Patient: sex M, age 72
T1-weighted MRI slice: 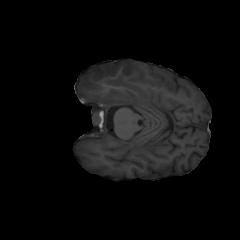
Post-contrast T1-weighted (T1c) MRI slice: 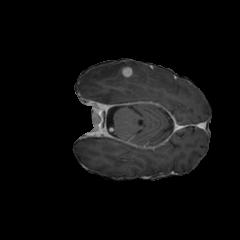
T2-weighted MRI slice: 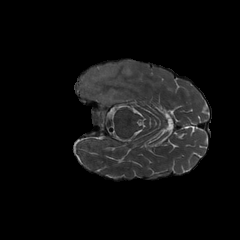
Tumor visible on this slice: yes
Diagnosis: Glioblastoma, IDH-wildtype
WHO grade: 4